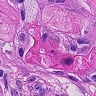
Metastatic tissue present: yes